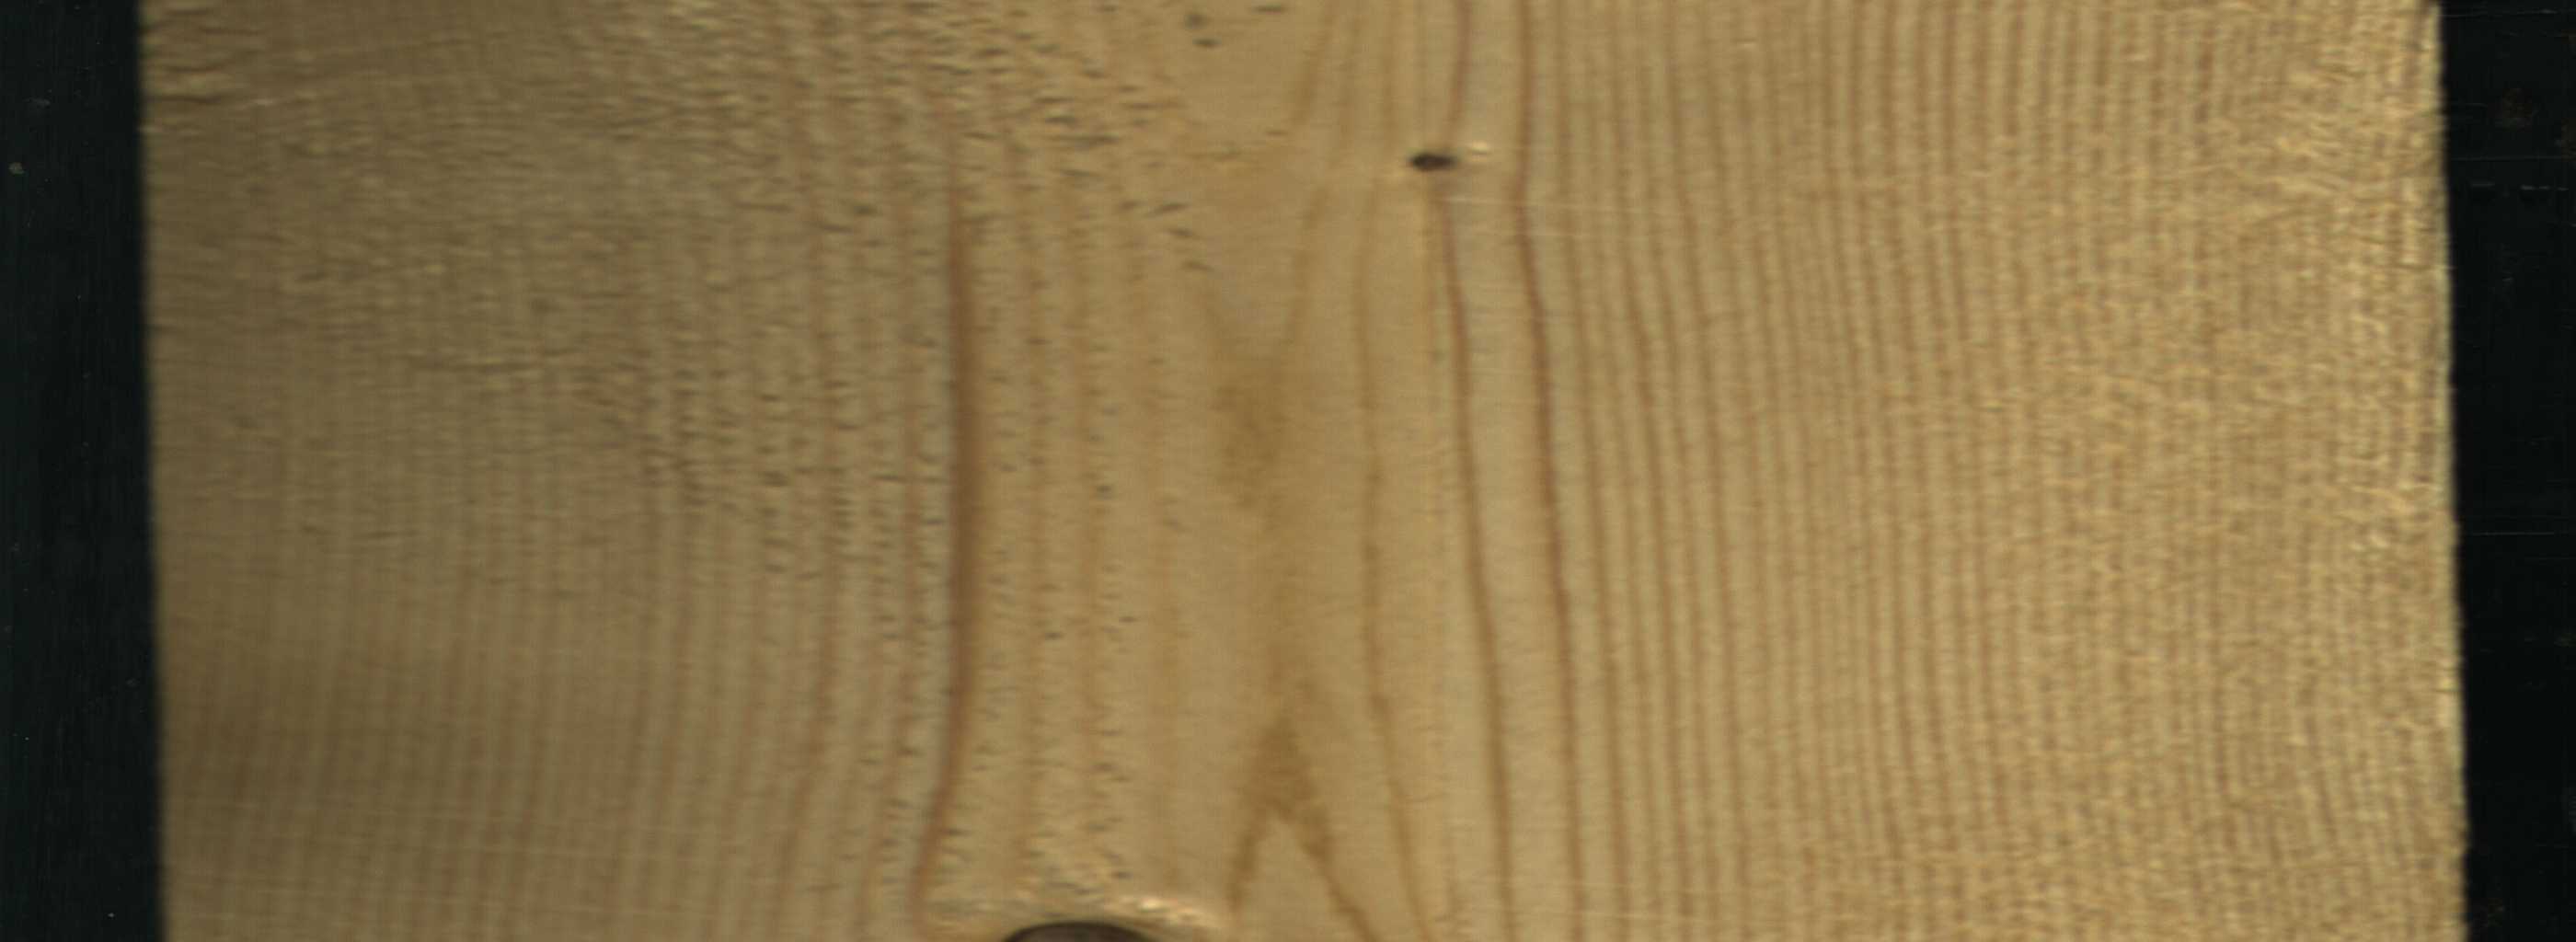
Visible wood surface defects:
Dead_Knot
Dead_Knot